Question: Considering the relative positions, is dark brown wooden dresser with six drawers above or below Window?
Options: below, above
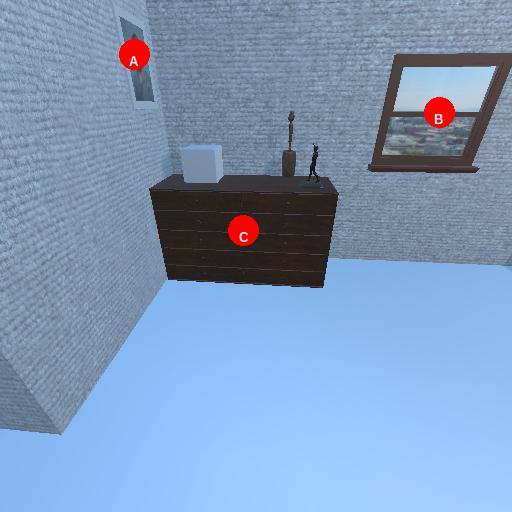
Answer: below